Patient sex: M
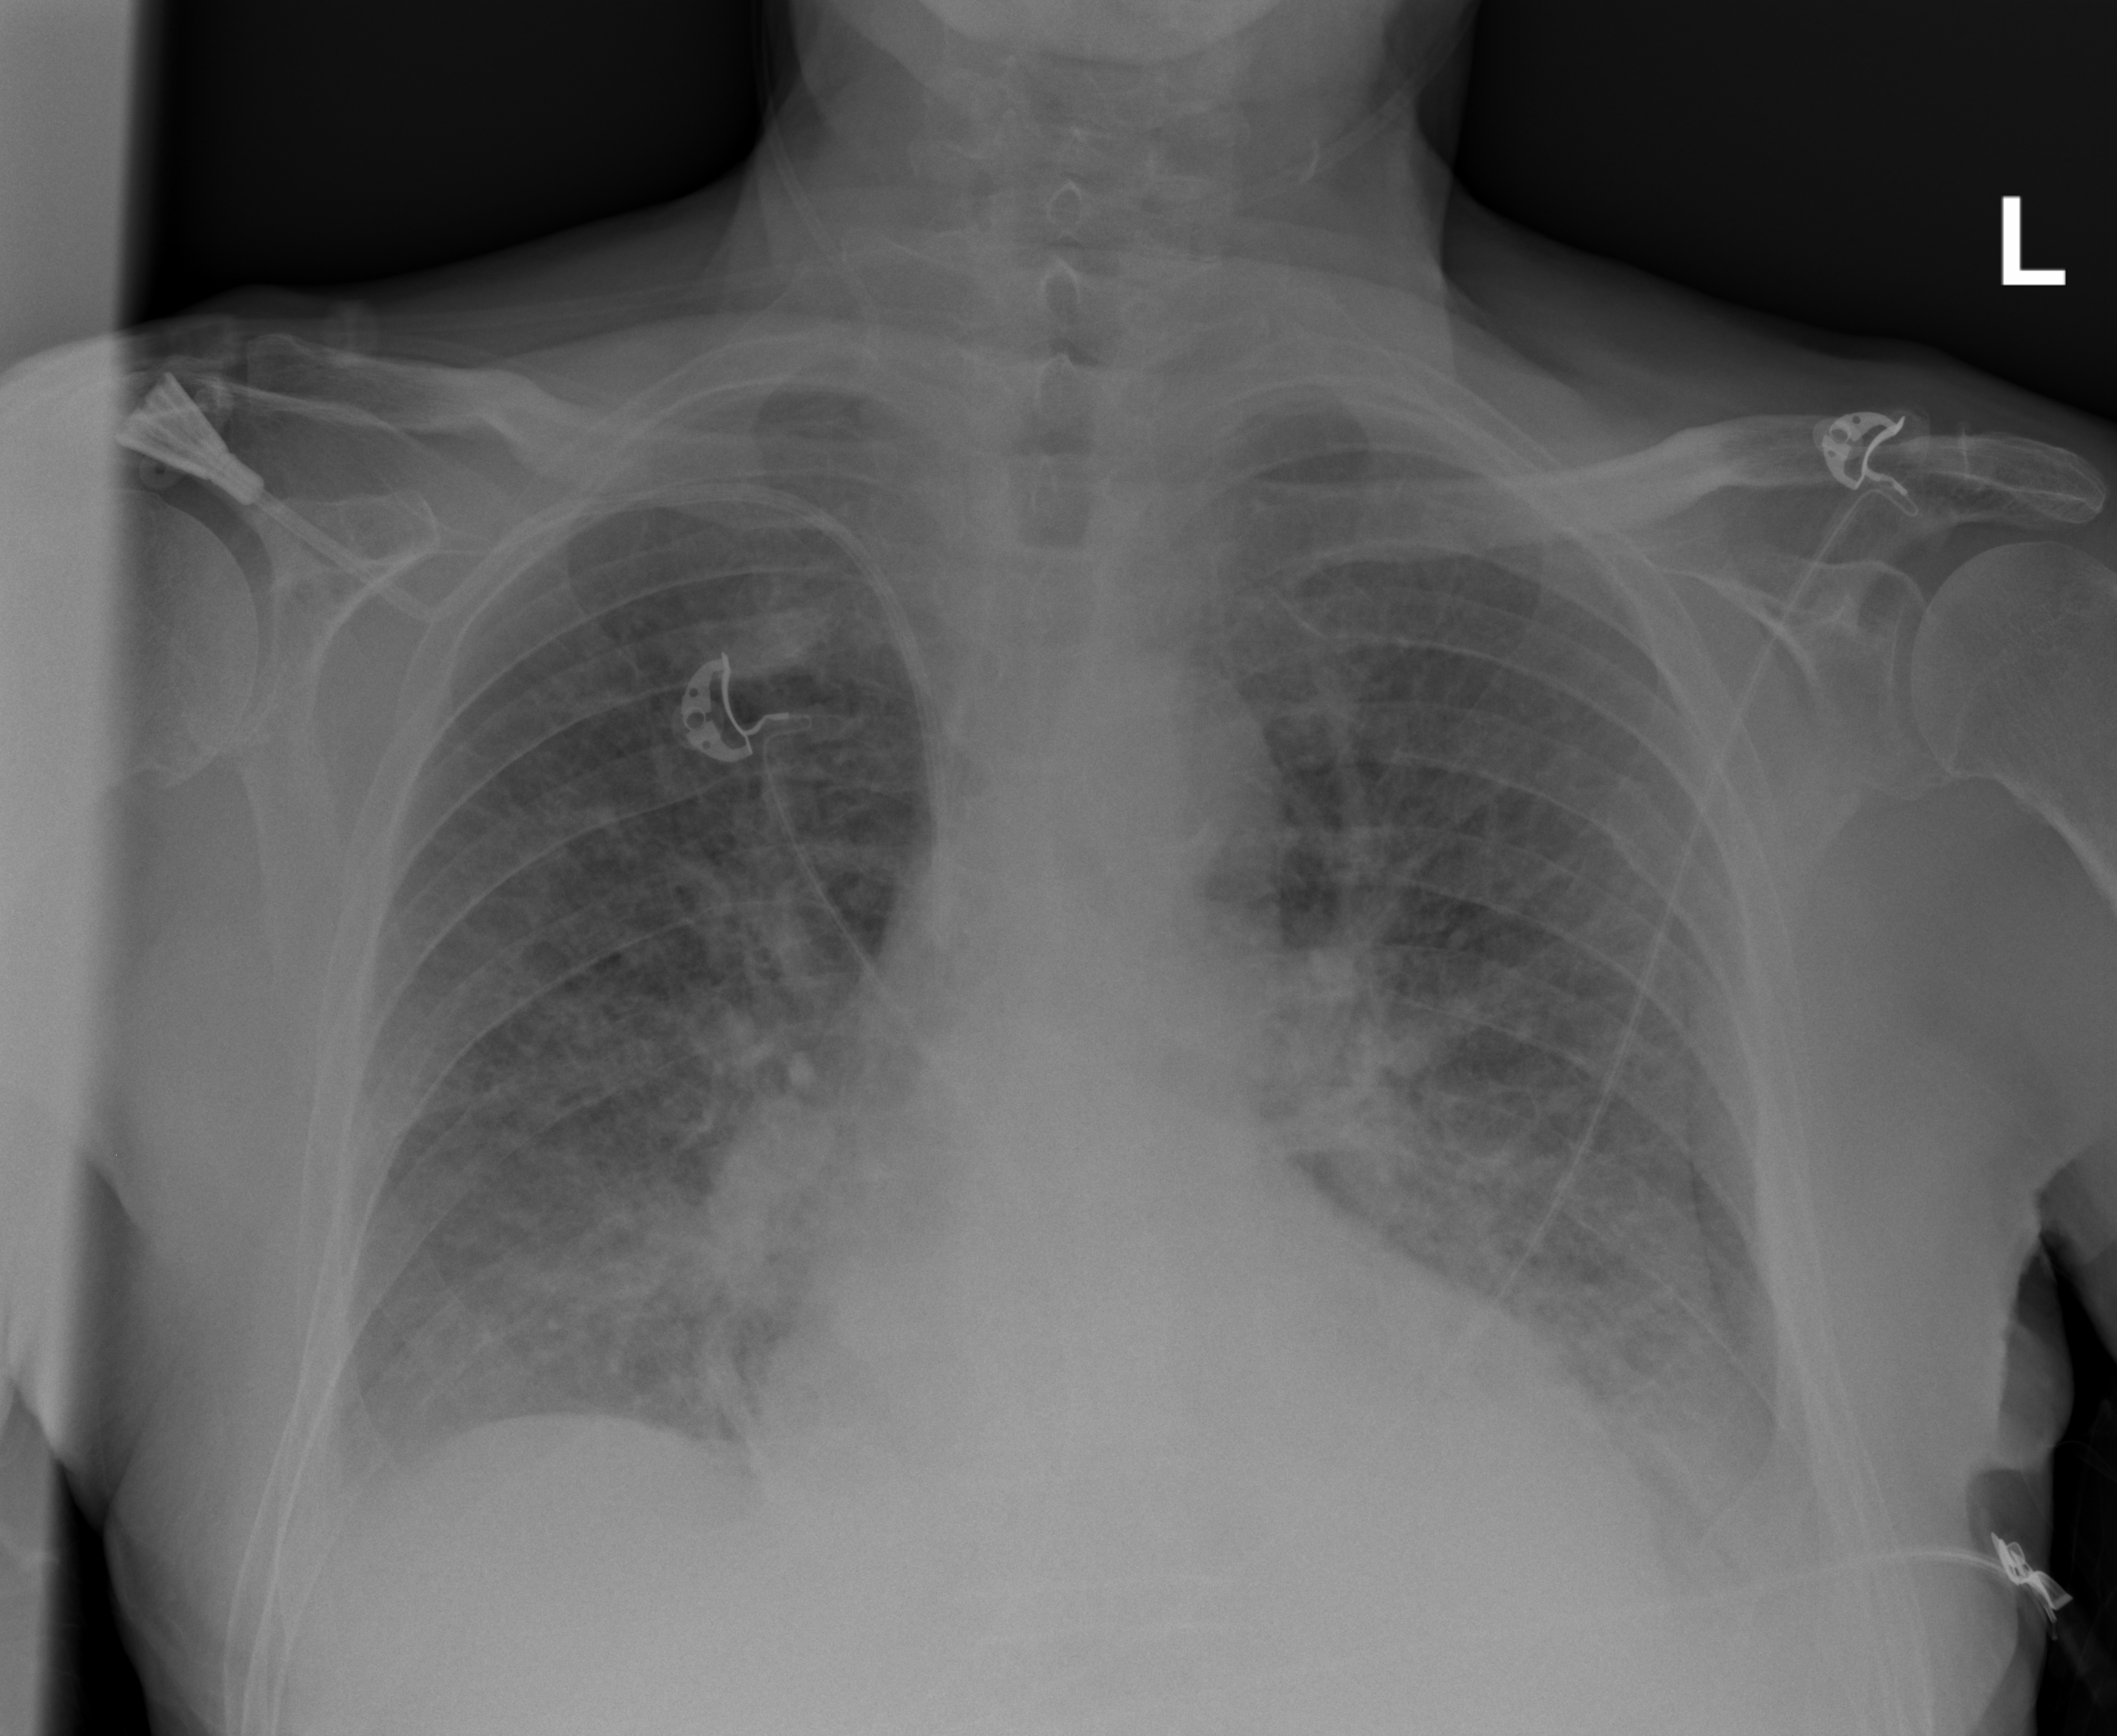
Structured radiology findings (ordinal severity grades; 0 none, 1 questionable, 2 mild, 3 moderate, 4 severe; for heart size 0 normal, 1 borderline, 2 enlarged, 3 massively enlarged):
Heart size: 2
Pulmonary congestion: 2
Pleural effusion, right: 2
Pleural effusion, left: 2
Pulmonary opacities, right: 2
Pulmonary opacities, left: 2
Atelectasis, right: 2
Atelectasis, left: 2